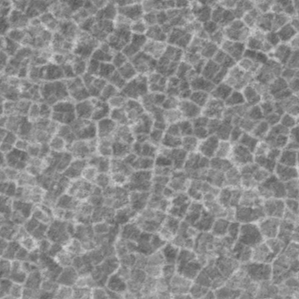
Label: frost